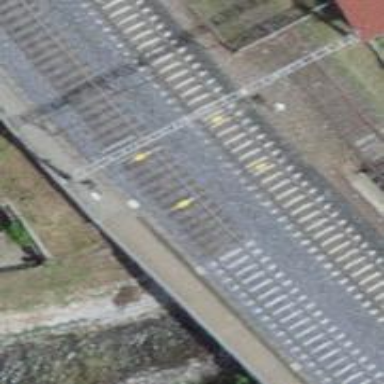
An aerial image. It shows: Bridge over railway with electrified contact lines.